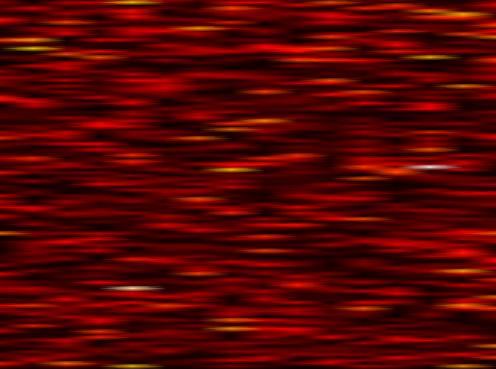
Label: FOFDM